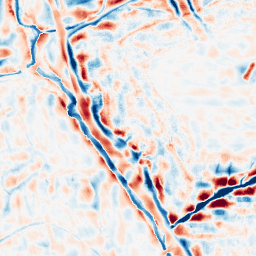
Category: wavelet
Decomposition family: wavelet_dwt
Decomposition parameters: wavelet: db4
level: 4
Upsampling method: quartic
Upsampling parameters: scale: 4
Upsampling scale: 4